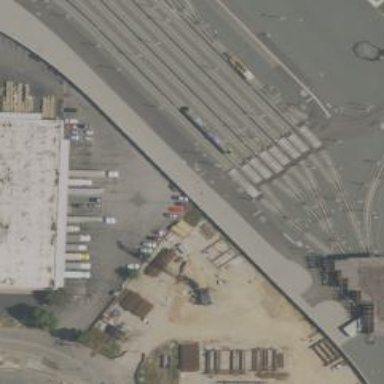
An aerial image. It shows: Light rail service yard with electrified contact lines.